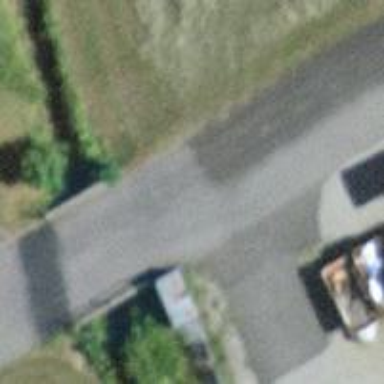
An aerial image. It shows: Residential road with bridge.